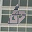
Label: 6